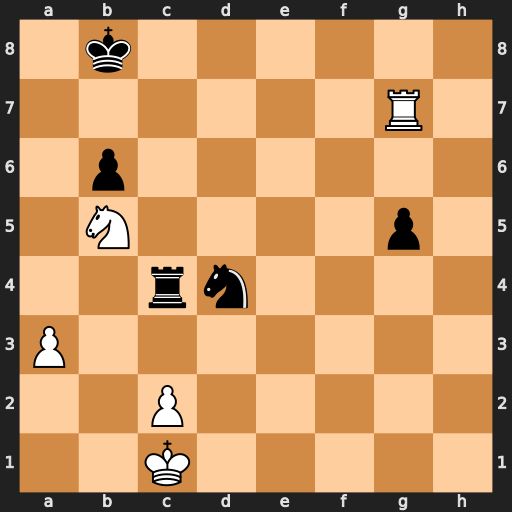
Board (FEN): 1k6/6R1/1p6/1N4p1/2rn4/P7/2P5/2K5
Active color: w
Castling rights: -
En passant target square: -
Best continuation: Rg8+ Rc8 Rxc8+ Kxc8 Nxd4